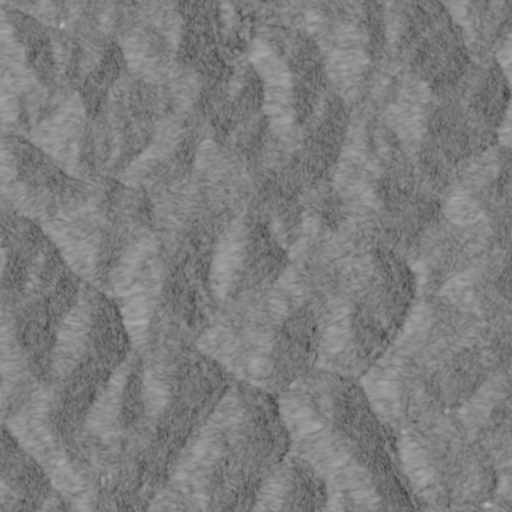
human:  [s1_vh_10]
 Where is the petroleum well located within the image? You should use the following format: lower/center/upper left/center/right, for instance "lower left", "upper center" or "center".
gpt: The petroleum well is located in the lower left of the image.
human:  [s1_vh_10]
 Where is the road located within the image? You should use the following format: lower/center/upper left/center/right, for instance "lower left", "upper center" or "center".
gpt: There is no road in the image.

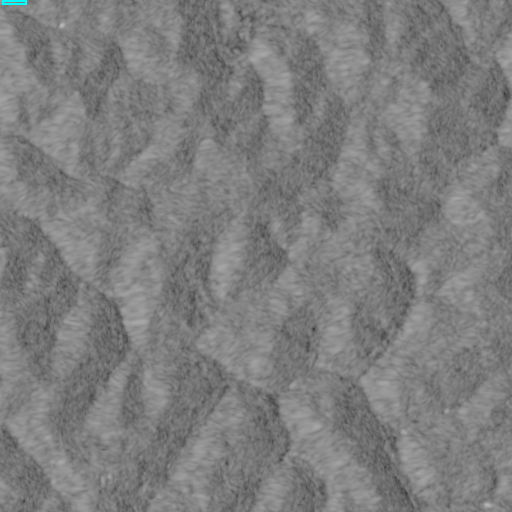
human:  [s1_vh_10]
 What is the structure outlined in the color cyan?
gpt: The structure outlined in cyan is a park.
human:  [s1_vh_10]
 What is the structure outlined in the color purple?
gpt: There is no purple outline.